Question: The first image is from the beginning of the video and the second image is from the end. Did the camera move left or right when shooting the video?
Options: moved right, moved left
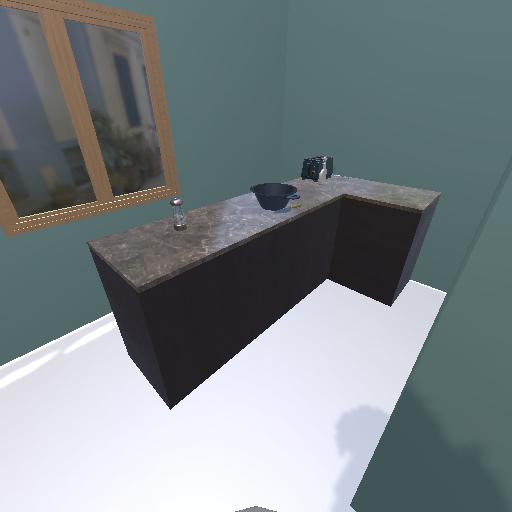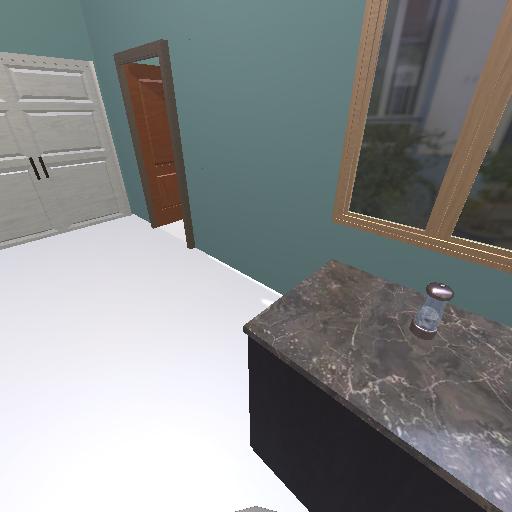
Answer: moved right